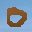
Label: 0